Chest X-ray:
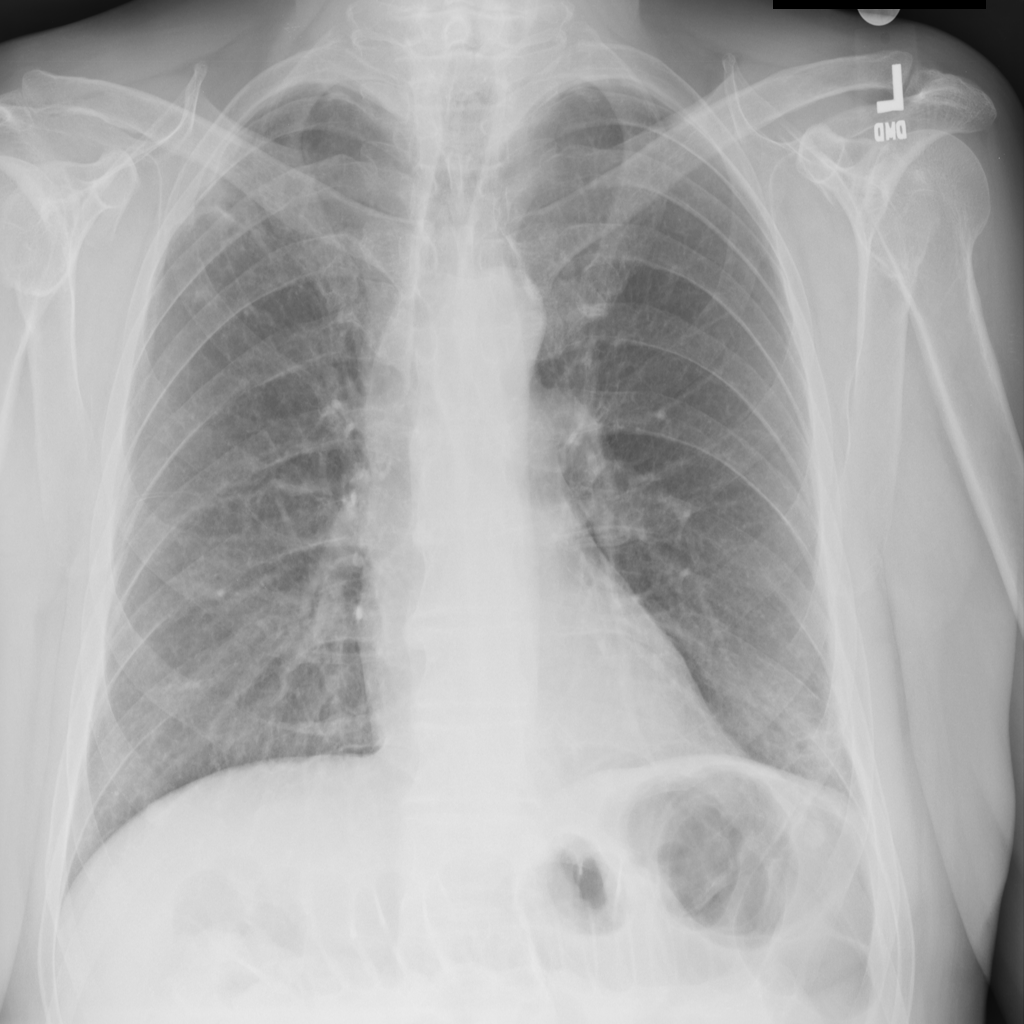
Findings: Fibrosis, Consolidation
No abnormal finding: no